Question: I have a '<s:actionmessage />' that displays a message upon successful execution of an action.
'success.jsp':
'''
<s:if test="hasActionMessages()">
<div class="messages justify">
<s:actionmessage />
</div>
</s:if>
'''
'''
.messages {
background-color: #80FF80;
border: 1px solid #000000;
width: 600px;
color: #000000;
padding: 0;
margin: 0;
}
.messages li {
list-style-type: none;
padding: 0;
margin: 0;
}
.justify {
text-align: justify;
}
'''

By default, it appears '<s:actionmessage />', displays a '<li>', so I have modified the CSS to remove its default style.
But, there is still an uneven padding on the left of the div, even with setting to
'padding: 0; margin: 0;'.
How to make both sides even?
'''
<div class="messages justify">
<ul class="actionMessage">
<li>
<span>
You have successfully changed your password. This is just to make the message long, so it will have to go to the second line of the div.
</span>
</li>
</ul>
</div>
'''
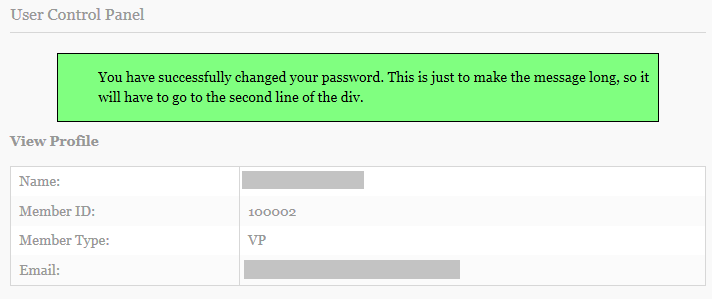
Answer: That is due to the default 'padding-left' applied by browsers to the '<ul>' element.
There are many elements with default values, and they may vary between different browsers (and they do), for this reason you should load as first in the page, a CSS Reset, that is a special stylesheet used to erase any browser-specific default setting and ensure that the CSS rules that you will write will be rendered in the same way in every browser.
Take a look at this old but still good <URL>.
By the way, @VitorinoFernandes solution is right (while the other is not, because it's applying the padding to the '<li>', not to the '<ul>'), and this is a running example:
'''
.messages {
background-color: #80FF80;
border: 1px solid #000000;
width: 600px;
color: #000000;
padding: 0;
margin: 0;
}
.messages li {
list-style-type: none;
padding: 0;
margin: 0;
}
.justify {
text-align: justify;
}
.nopadding{
padding-left: 0px;
}
'''
'''
<div class="messages justify">
<ul class="actionMessage">
<li>
<span>
You have successfully changed your password. This is just to make the message long, so it will have to go to the second line of the div.
</span>
</li>
</ul>
</div>
<div class="messages justify">
<ul class="actionMessage nopadding">
<li>
<span>
You have successfully changed your password. This is just to make the message long, so it will have to go to the second line of the div.
</span>
</li>
</ul>
</div>
'''
Then you have a different HTML from the one shown, or you have a typo in CSS rules, or you have other CSS rules loaded after the above one that are overriding the setting (but it would be strange, this is 99.9% the default padding, so... I bet on the typo).